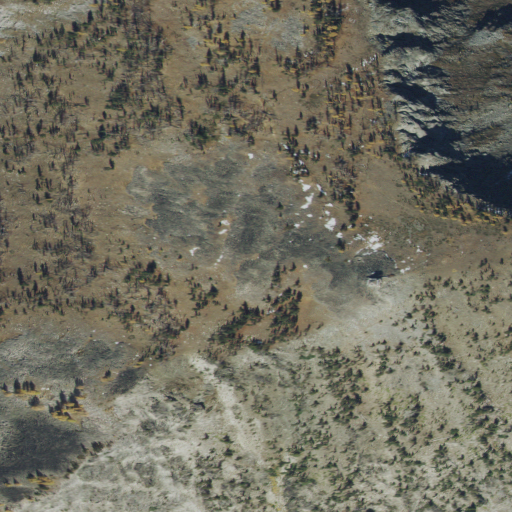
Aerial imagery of mountain in Idaho named Salmon Mountain containing grassland, shrub, and evergreen forest